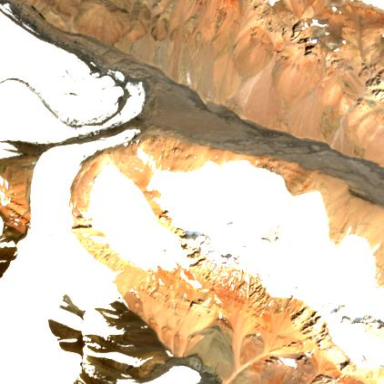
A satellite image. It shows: Majestic glacier in the distance.